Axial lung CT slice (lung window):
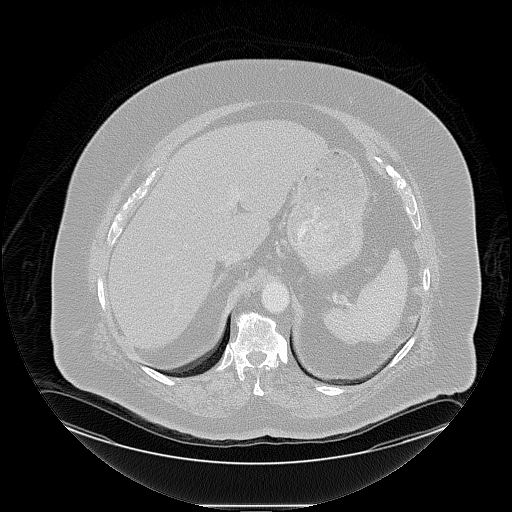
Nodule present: no